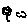
Label: flower